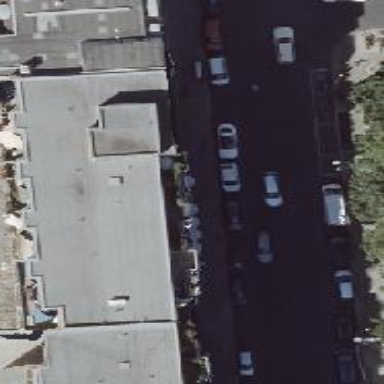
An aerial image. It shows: Clothing store.